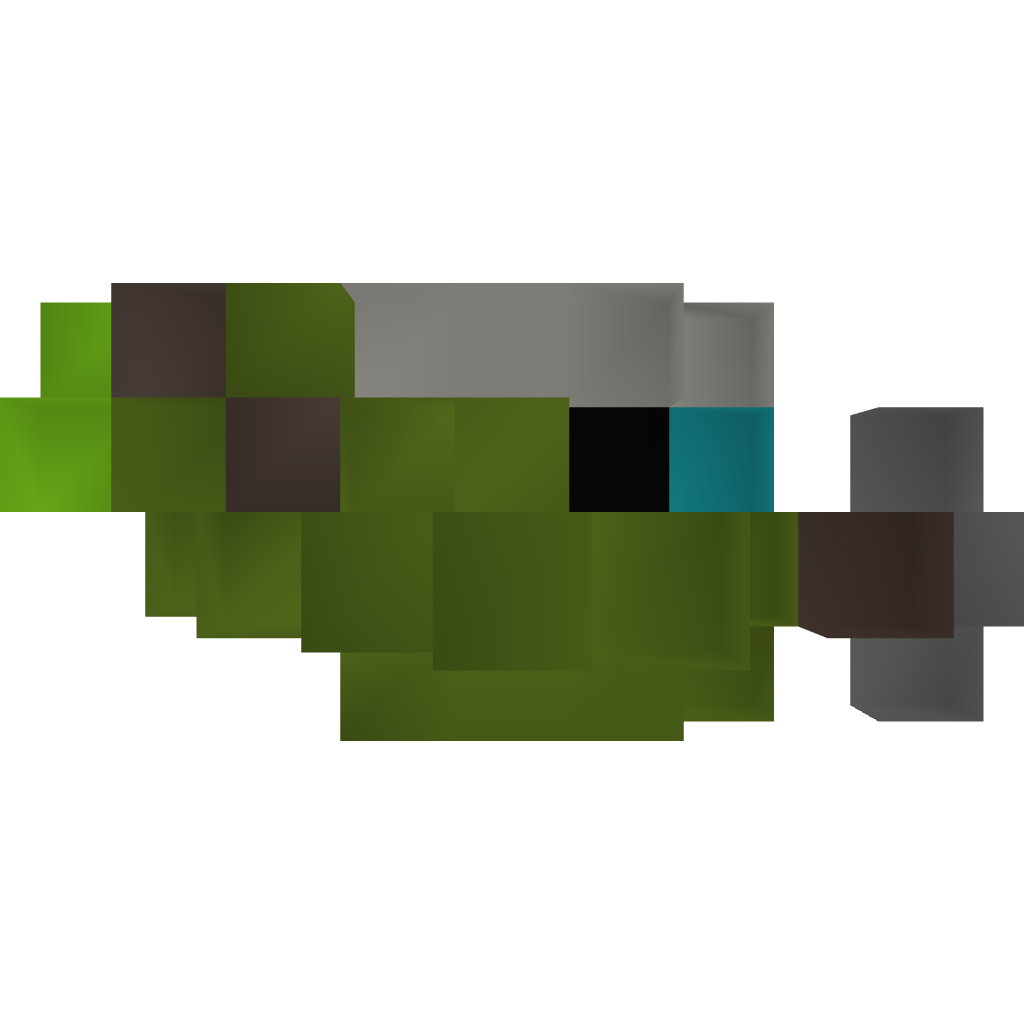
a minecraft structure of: Fighter Kn 181 A